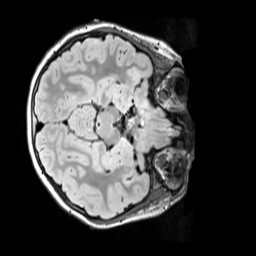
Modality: FLAIR
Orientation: axial
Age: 11
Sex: female
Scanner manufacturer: siemens
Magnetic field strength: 3 T
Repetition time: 5 s
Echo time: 0.388 s